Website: apple
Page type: customer-info-address
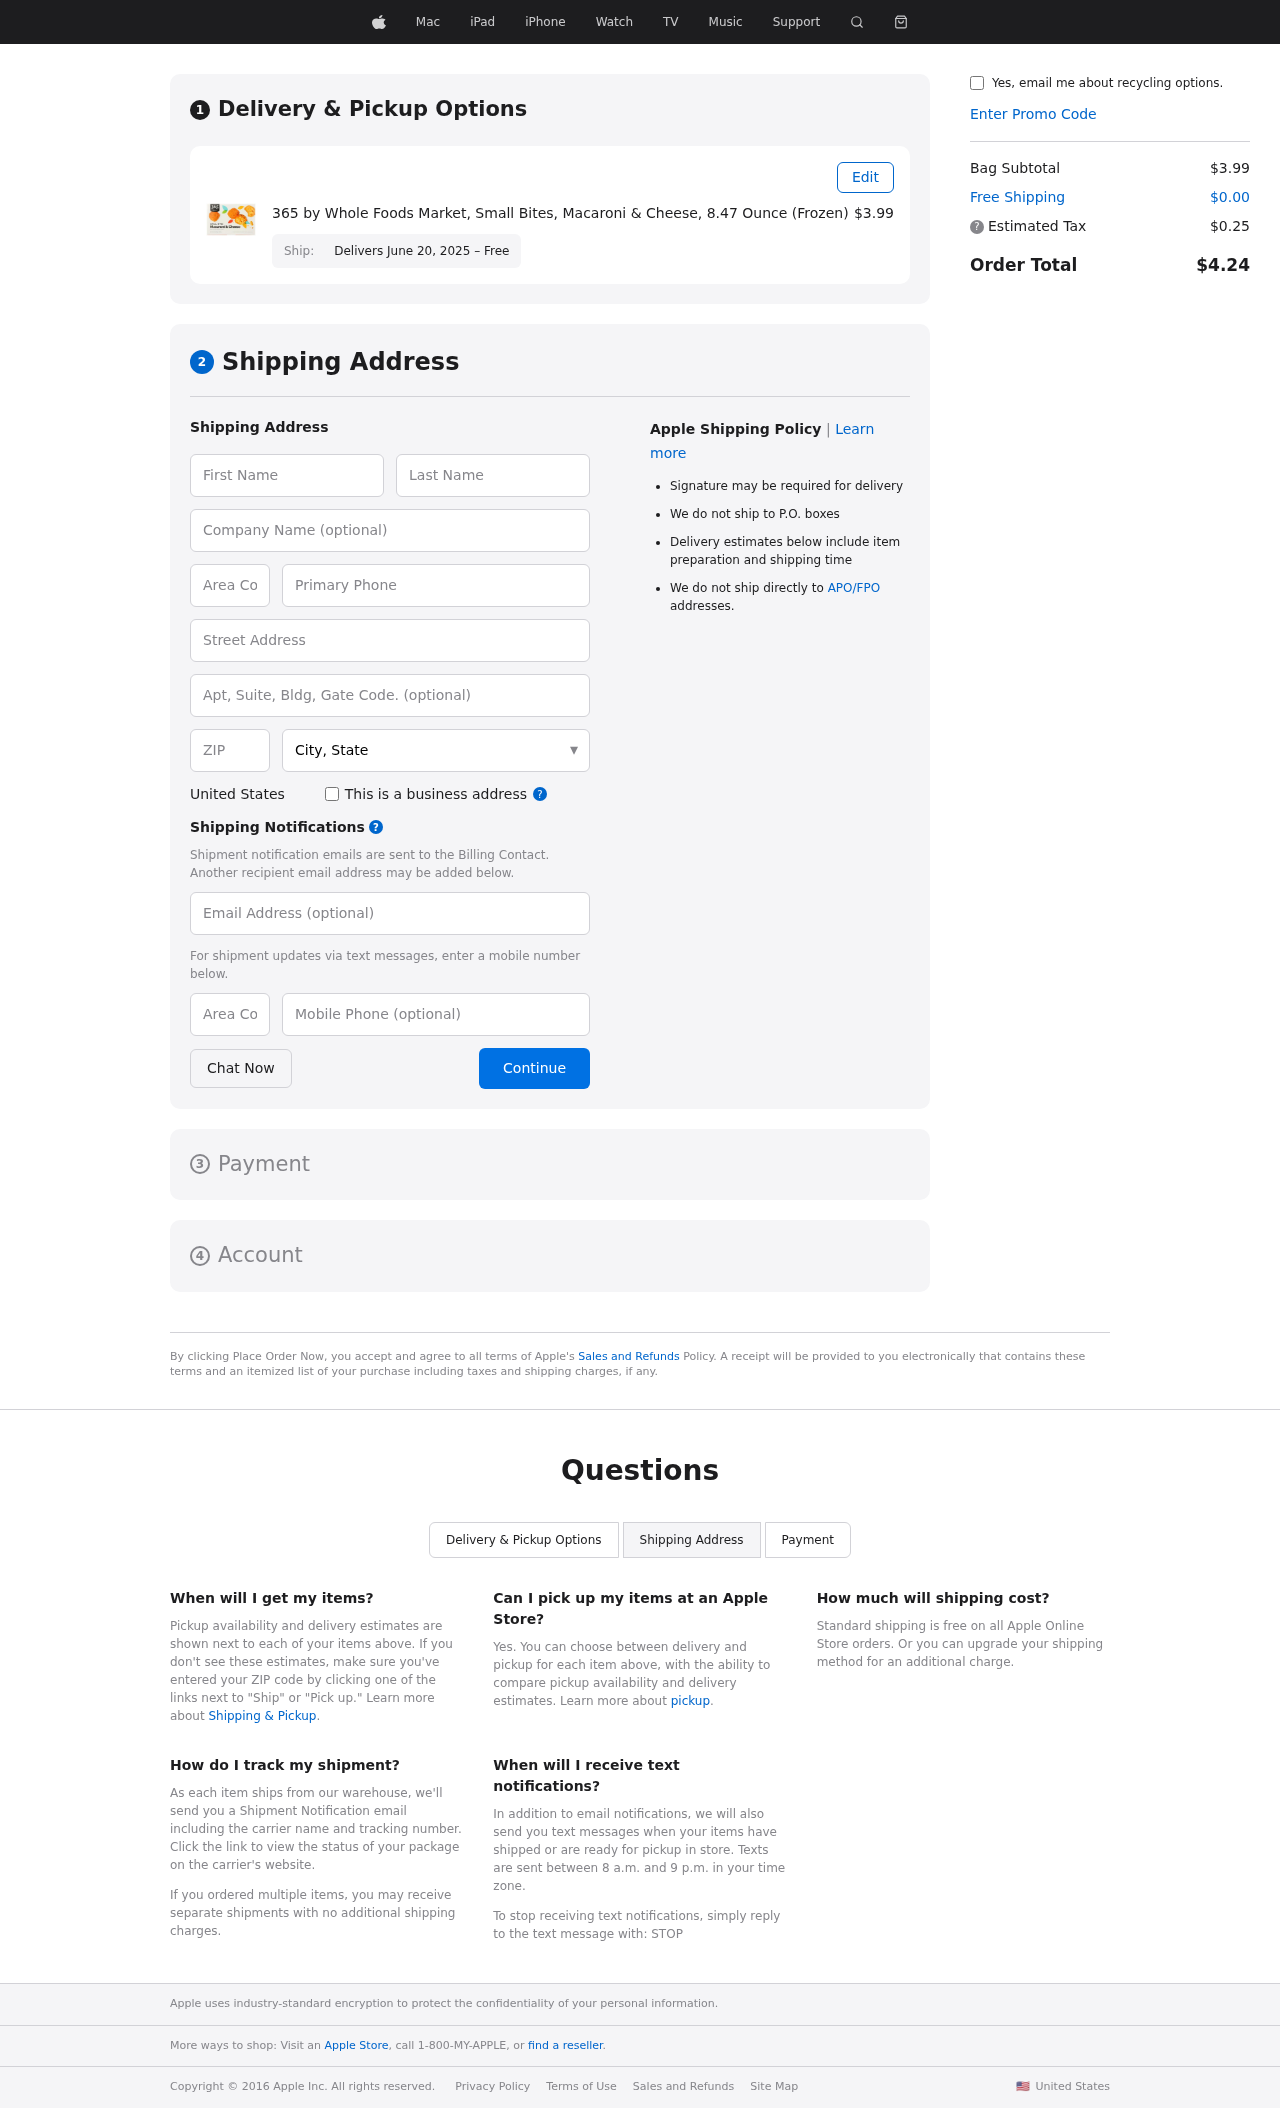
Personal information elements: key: PII_CITY_STATE
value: East Felicia, NM
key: PII_COUNTRY
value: United States
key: PII_EMAIL
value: michaelkline@hotmail.com
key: PII_FIRSTNAME
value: Michael
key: PII_LASTNAME
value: Kline
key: PII_PHONE
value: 9375253982
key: PII_PHONE_AREA
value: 937
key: PII_POSTCODE
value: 13330
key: PII_STREET
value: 7288 Walker Squares Apt. 930
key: PII_STREET2
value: Suite 643
Product elements: key: PRODUCT1_NAME
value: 365 by Whole Foods Market, Small Bites, Macaroni & Cheese, 8.47 Ounce (Frozen)
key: PRODUCT1_PRICE
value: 3.99
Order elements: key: ORDER_DELIVERY_DATE
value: Delivers June 20, 2025 – Free
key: ORDER_SUBTOTAL
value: $3.99
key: ORDER_SHIPPING_COST
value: $0.00
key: ORDER_TAX
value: $0.25
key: ORDER_TOTAL
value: $4.24